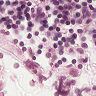
Metastatic tissue present: no